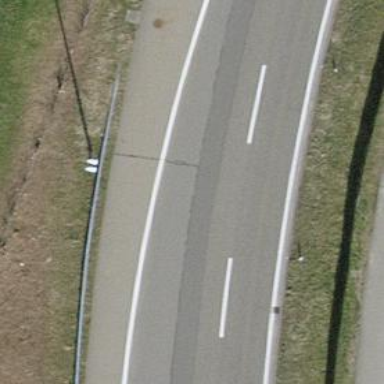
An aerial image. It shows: Circular junction on asphalt motorway.